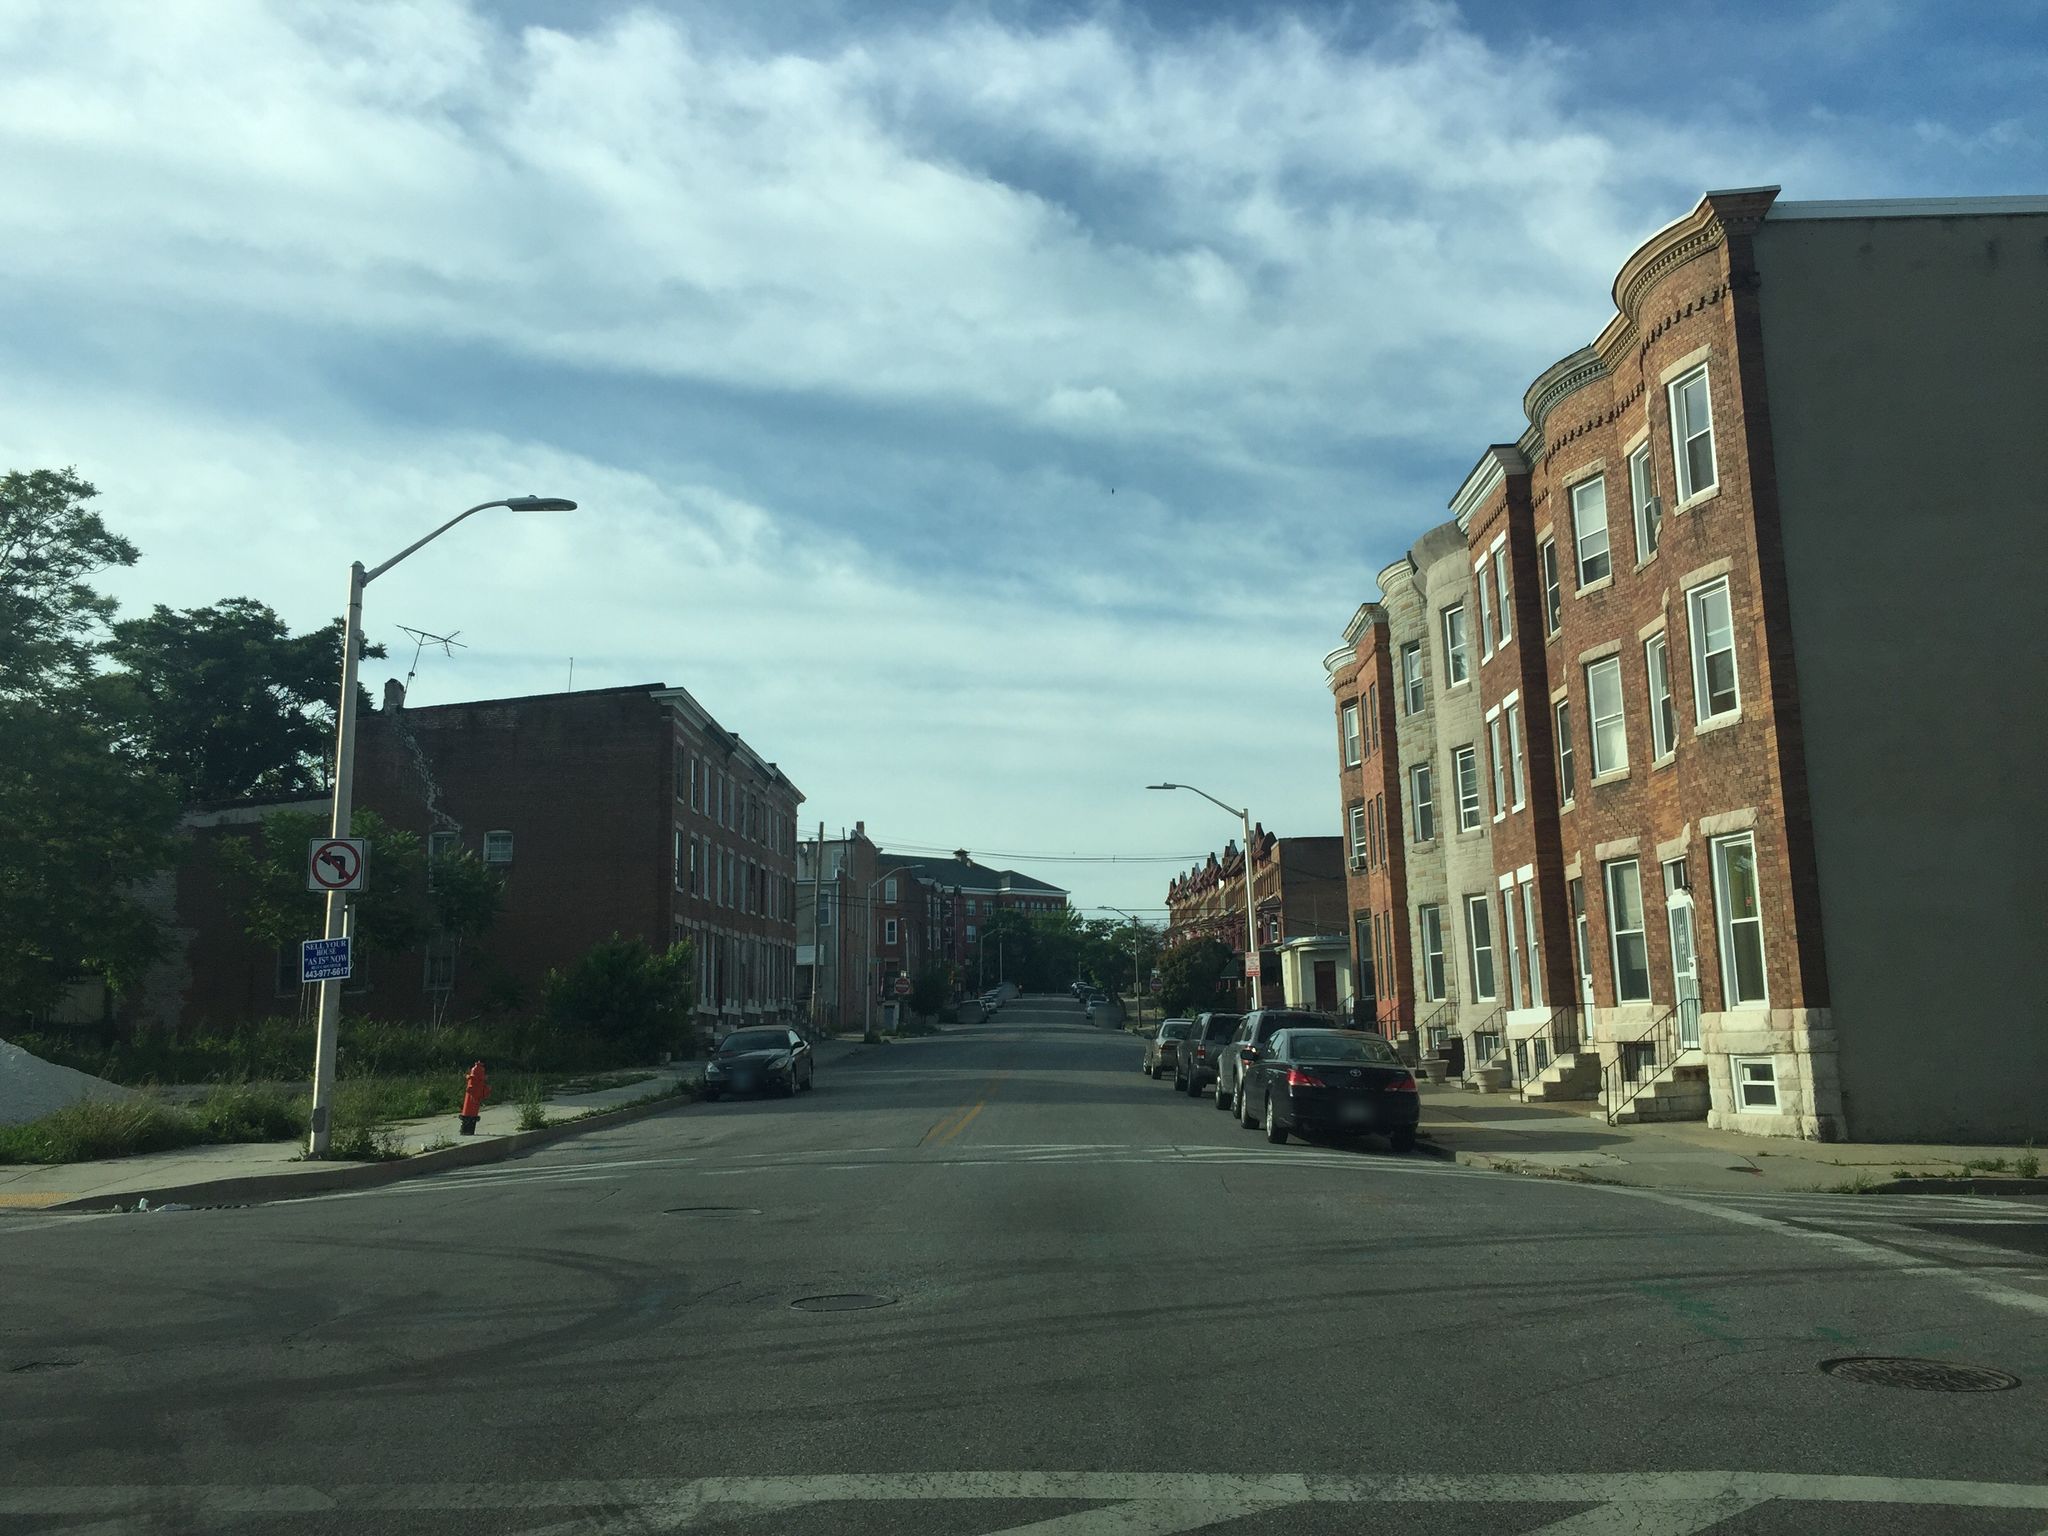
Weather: cloudy
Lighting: day
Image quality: good
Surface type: driving surface
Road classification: tertiary
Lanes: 2
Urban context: urban centre
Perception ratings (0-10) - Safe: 4.87, Lively: 7.53, Beautiful: 3.87, Boring: 4.3, Depressing: 6.52, Wealthy: 6.23